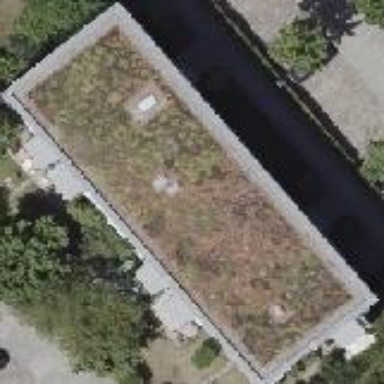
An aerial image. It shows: Apartment building with flat roof.